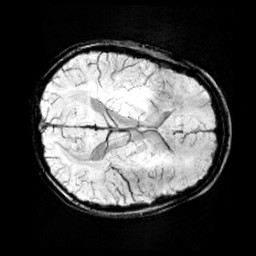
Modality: minIP
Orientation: axial
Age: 12
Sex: female
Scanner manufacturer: siemens
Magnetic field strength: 3 T
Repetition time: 0.027 s
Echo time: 0.02 s